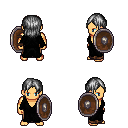
a pixel art fantasy rpg character, male body template, human, tanned skin, gray robe, robe skirt, gray long bangs hairstyle, shield, four views (front, back, left, right), 2x2 character sprite sheet, small pixel art, hard edges, no anti-aliasing